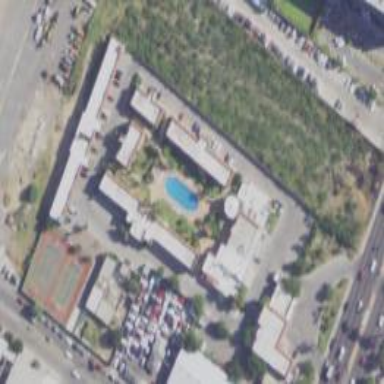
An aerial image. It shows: Hotel building.